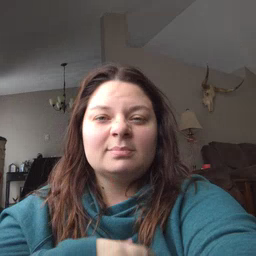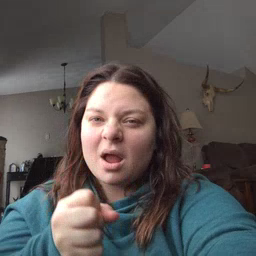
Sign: make